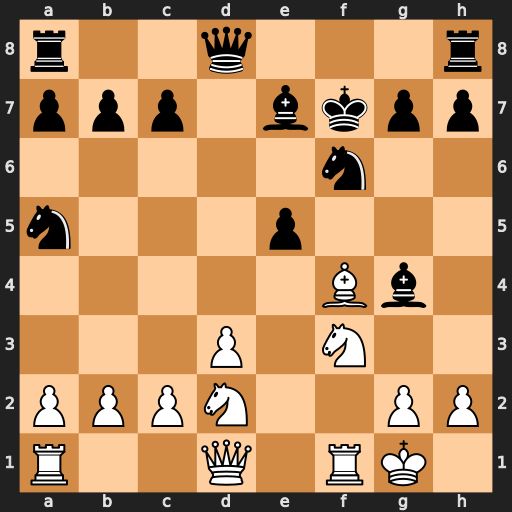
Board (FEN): r2q3r/ppp1bkpp/5n2/n3p3/5Bb1/3P1N2/PPPN2PP/R2Q1RK1
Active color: w
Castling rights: -
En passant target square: -
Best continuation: Nxe5+ Kg8 Nxg4